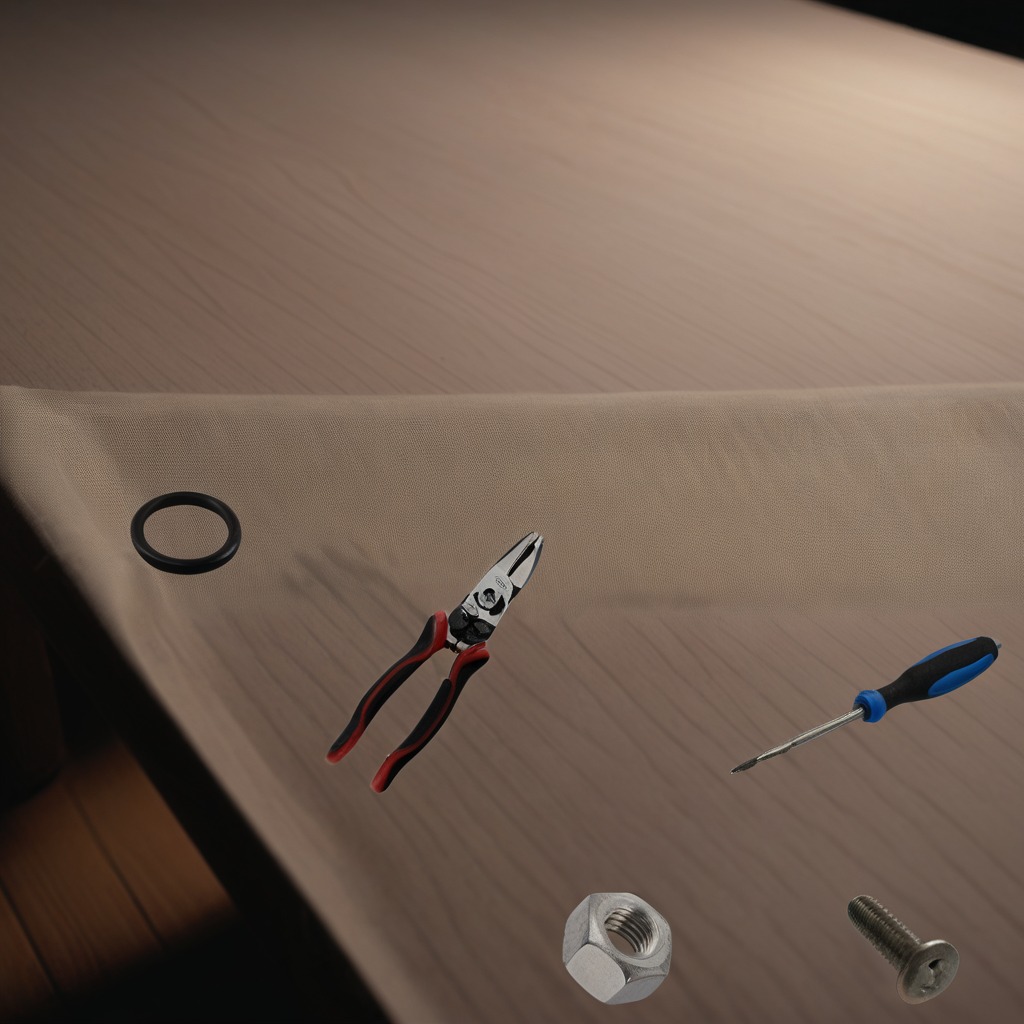
A rubber O'ring, a metal machine screw, pliers, a screwdriver, and a metal nut are lying on the wooden table.